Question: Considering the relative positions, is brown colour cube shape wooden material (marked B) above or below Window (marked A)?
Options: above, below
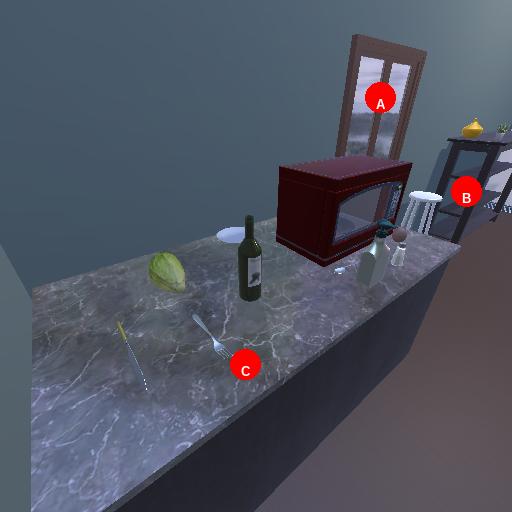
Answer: above